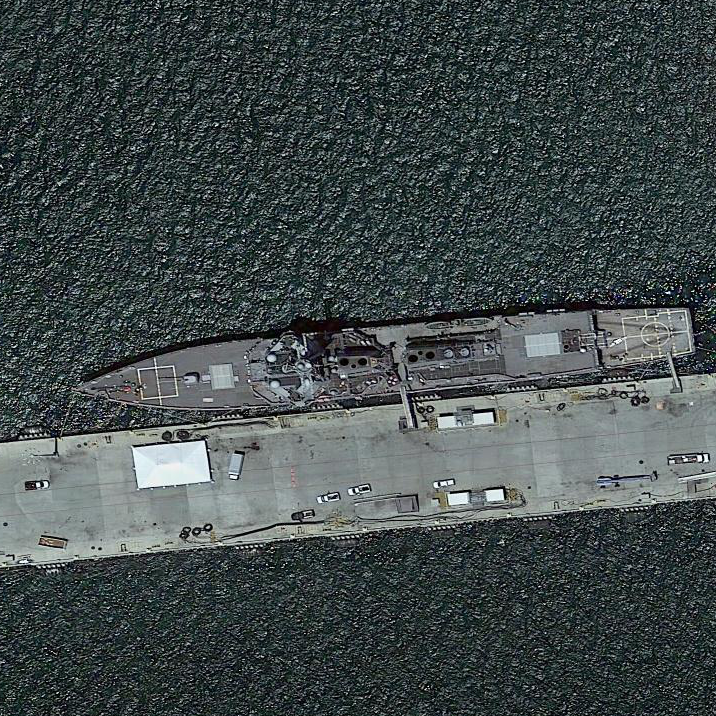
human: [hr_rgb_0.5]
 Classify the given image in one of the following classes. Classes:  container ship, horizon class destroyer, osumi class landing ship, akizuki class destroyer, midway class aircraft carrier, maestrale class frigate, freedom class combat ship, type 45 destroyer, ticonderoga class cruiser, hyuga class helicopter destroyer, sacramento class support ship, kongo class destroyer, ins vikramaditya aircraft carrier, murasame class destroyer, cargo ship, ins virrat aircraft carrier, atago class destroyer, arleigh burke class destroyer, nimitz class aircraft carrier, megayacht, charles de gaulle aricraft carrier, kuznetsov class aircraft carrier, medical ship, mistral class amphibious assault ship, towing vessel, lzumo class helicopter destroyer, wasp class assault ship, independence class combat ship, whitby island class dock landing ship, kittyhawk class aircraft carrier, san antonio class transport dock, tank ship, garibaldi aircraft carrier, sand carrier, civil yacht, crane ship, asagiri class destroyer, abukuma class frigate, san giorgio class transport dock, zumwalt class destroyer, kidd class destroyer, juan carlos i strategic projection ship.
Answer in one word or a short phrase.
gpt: Arleigh Burke class destroyer